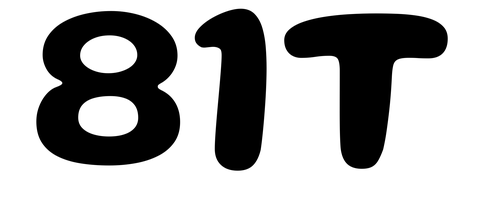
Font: Gluten_SemiBold